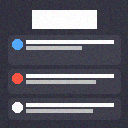
Screen state: on